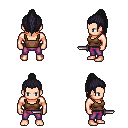
a pixel art fantasy rpg character, male body template, human, light skin, brown pirate shirt, magenta pants, raven long topknot hairstyle, dagger, four views (front, back, left, right), 2x2 character sprite sheet, small pixel art, hard edges, no anti-aliasing